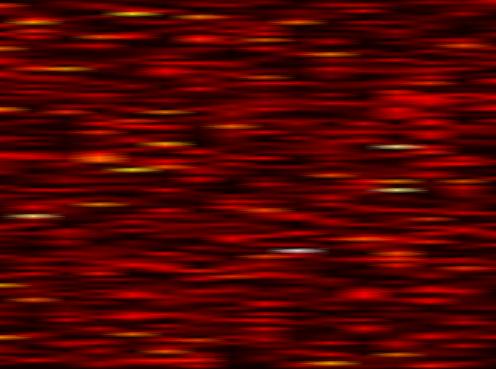
Label: UFMC